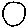
Label: circle